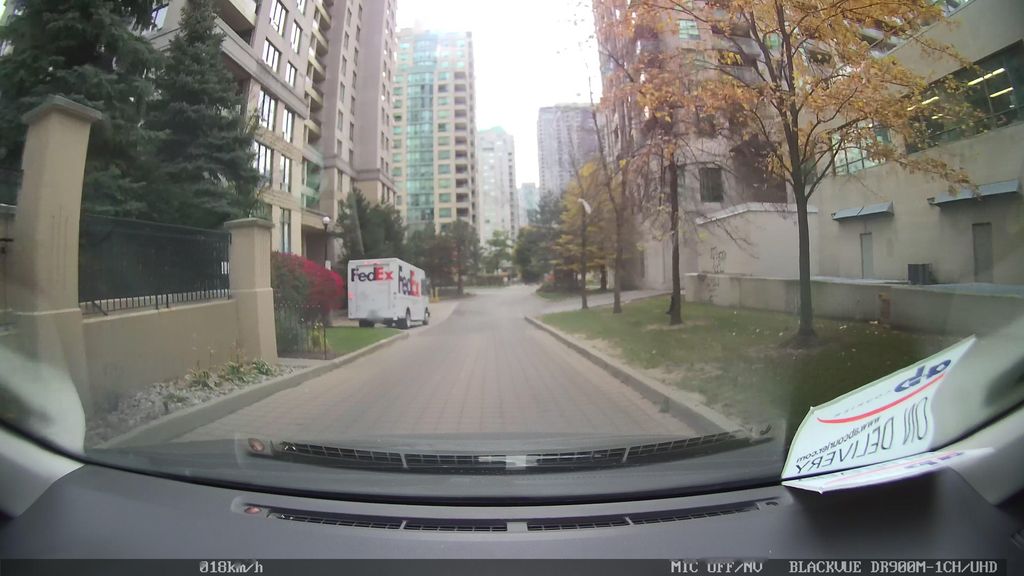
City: toronto